Question: Is 'AG(~q Fp)' LTL formula satisfy in model below? why or why not?
 model?
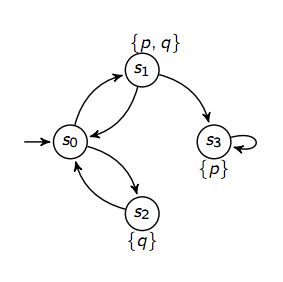
Answer: First of all 'AG(~q Fp)' is an formula, because the operator 'AG' does not belong to . I assume you meant 'G(~q v Fp)'.
---
: let's encode the system in :
'''
MODULE main ()
VAR
state : { S0, S1, S2, S3 };
p : boolean;
q : boolean;
ASSIGN
init(state) := S0;
next(state) := case
state = S0 : {S1, S2};
state = S1 : {S0, S3};
state = S2 : {S0};
state = S3 : {S3};
esac;
INVAR state = S0 <-> (!p & !q);
INVAR state = S1 <-> ( p & q);
INVAR state = S2 <-> (!p & q);
INVAR state = S3 <-> ( p & !q);
LTLSPEC G(!q | F p)
'''
And it:
'''
~$ NuSMV -int
NuSMV > reset; read_model -i f.smv; go; check_property
-- specification G (!q | F p) is false
-- as demonstrated by the following execution sequence
Trace Description: LTL Counterexample
Trace Type: Counterexample
-- Loop starts here
-> State: 2.1 <-
state = S0
p = FALSE
q = FALSE
-> State: 2.2 <-
state = S2
q = TRUE
-> State: 2.3 <-
state = S0
q = FALSE
'''
---
: So the LTL formula is the model. Why?
- 'G''~q v F p'- 'S2''~q''~q v F p''F p''p'- 'S2''p''S2''S0''S1''S3'-